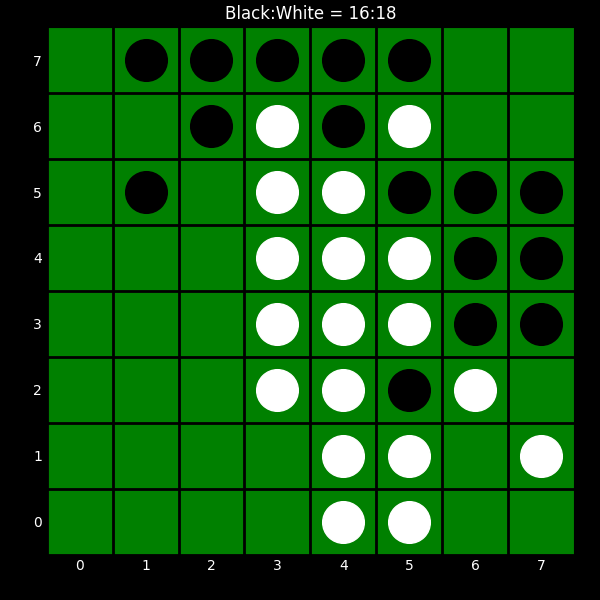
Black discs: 16
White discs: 18